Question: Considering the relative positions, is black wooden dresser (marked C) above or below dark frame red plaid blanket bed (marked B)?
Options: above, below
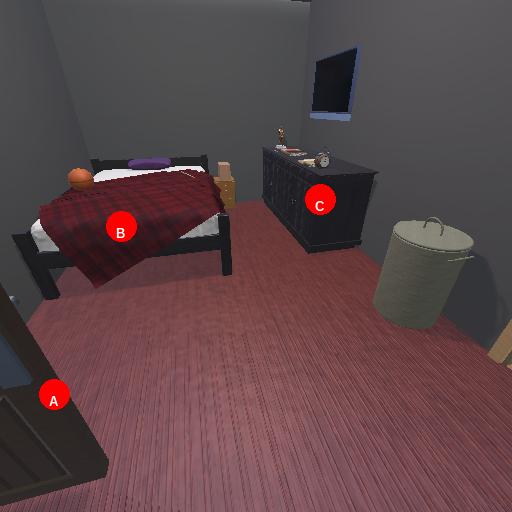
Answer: above